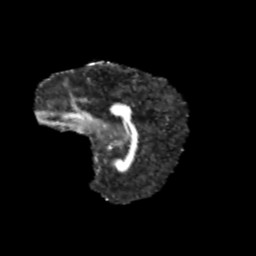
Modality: FA
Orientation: sagittal
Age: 12
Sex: female
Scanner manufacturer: siemens
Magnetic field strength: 3 T
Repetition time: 3.8 s
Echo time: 0.07 s